Question: I am new to charts and I have a question: how do I find the width of a single cell in the x-axis?

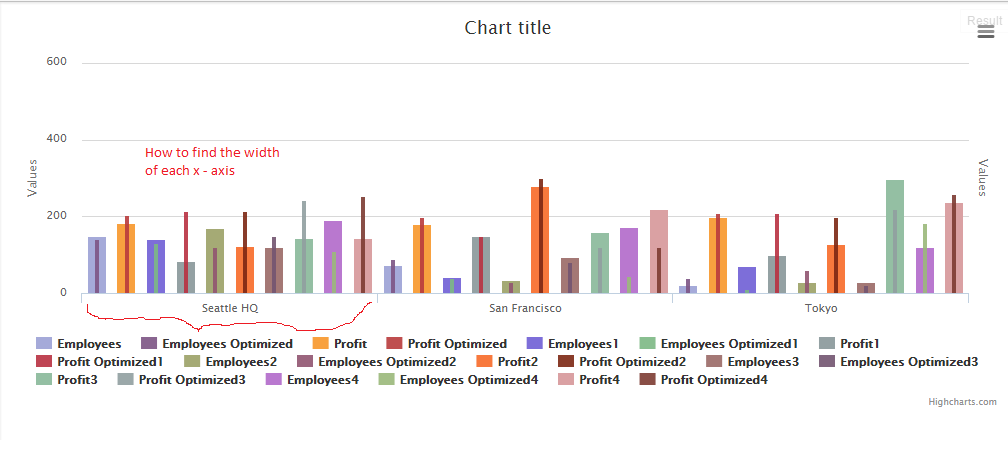
Answer: You can extract that information from xAxis object, by translationSlope param.
'''
chart.xAxis[0].translationSlope
'''
Example: <URL>